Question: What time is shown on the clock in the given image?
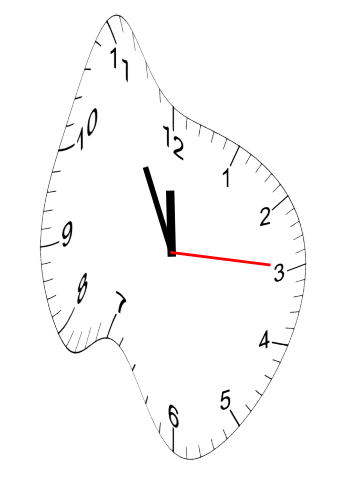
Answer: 11:55:15